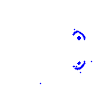
Particle: kaon